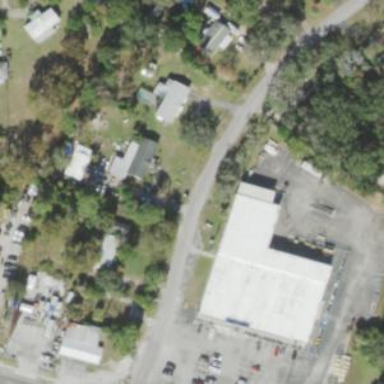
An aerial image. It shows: Retail building that serves as country store.